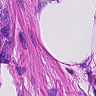
Metastatic tissue present: yes